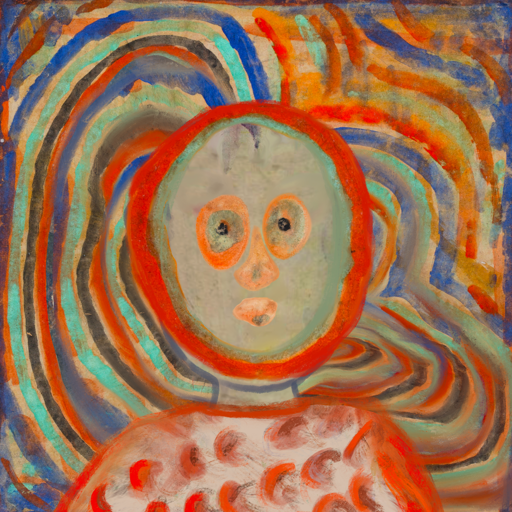
Background: Sisters, Head And Neck Front: Hill_Girl, Face Front: Childish, Bust: Rupkatha, Hair Front: Sisters, Head Accessory: Blank, Second Necklace: Blank, Necklace: Blank, Baby: Blank